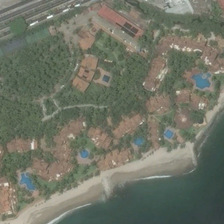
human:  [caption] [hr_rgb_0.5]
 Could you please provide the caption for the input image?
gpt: many buildings and green trees are near a beach .

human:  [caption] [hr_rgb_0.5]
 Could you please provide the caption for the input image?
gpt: many buildings and green trees are near a beach .

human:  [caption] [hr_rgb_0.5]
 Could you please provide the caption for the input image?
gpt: many buildings and green trees are near a beach .

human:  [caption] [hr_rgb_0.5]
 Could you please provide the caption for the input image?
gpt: many buildings and green trees are near a beach .

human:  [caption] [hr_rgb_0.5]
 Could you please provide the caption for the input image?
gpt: many buildings and green trees are near a beach .